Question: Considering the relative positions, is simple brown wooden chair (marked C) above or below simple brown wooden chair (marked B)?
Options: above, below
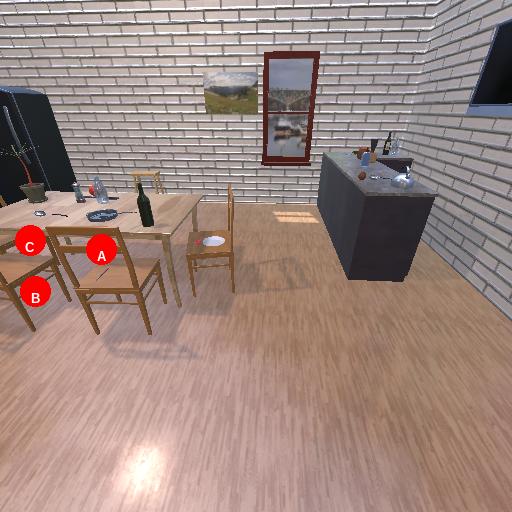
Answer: above